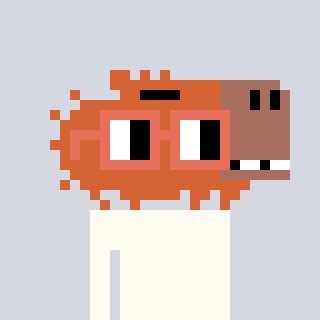
a pixel art character with square orange glasses, a capybara-shaped head and a teal-colored body on a cool background